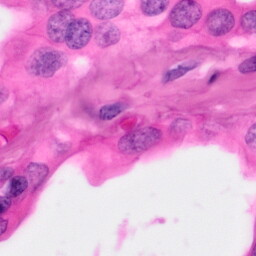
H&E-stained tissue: Pancreatic